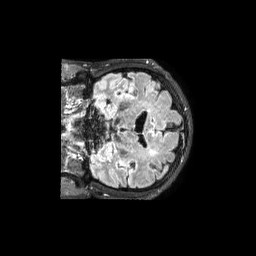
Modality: FLAIR
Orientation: coronal
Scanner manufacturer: philips
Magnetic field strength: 3 T
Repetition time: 4.8 s
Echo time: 0.34 s